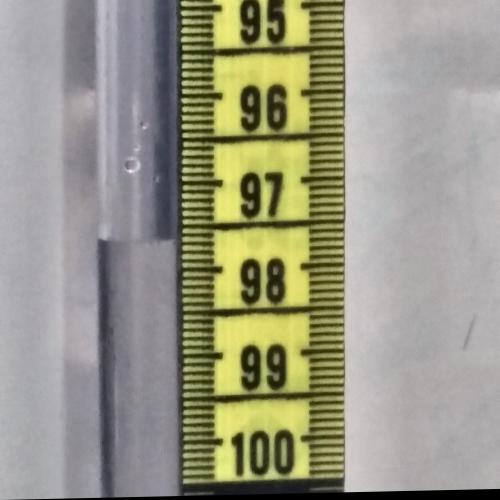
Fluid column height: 97.6 cm